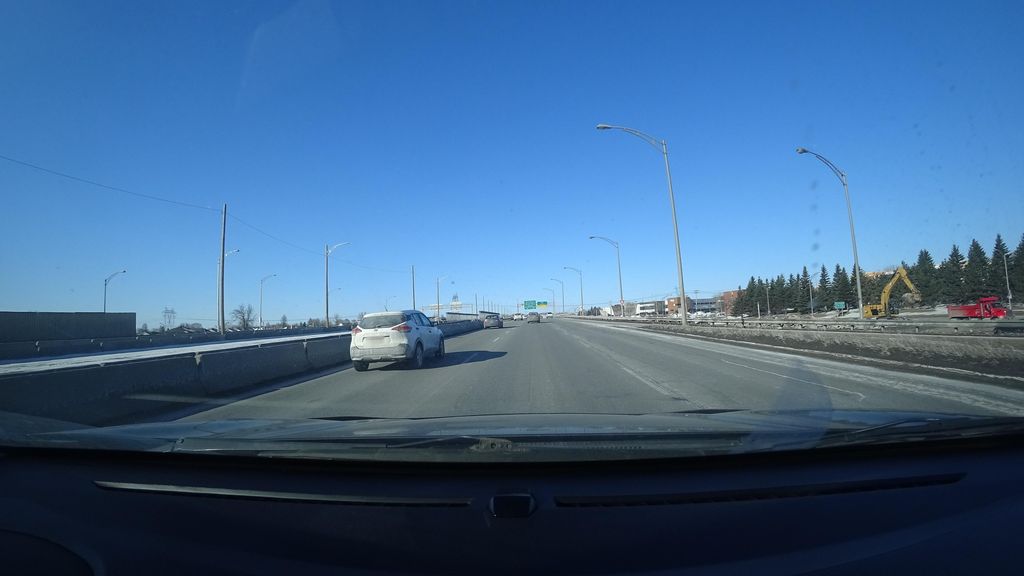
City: quebec_city